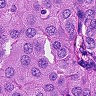
Metastatic tissue present: yes